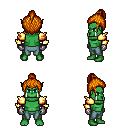
a pixel art fantasy rpg character, male body template, orc, green skin, gold arm armor, teal pants, dark blonde short topknot hairstyle, metal gloves, four views (front, back, left, right), 2x2 character sprite sheet, small pixel art, hard edges, no anti-aliasing